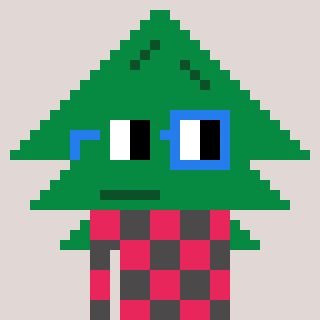
a pixel art character with square green and blue glasses, a fir-shaped head and a grayscale-colored body on a warm background